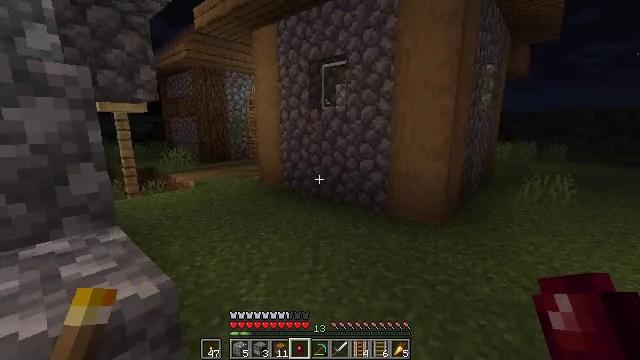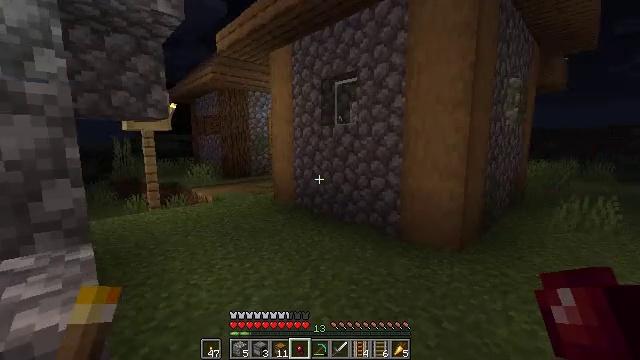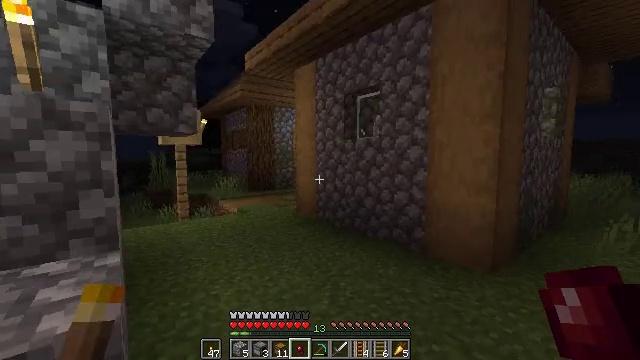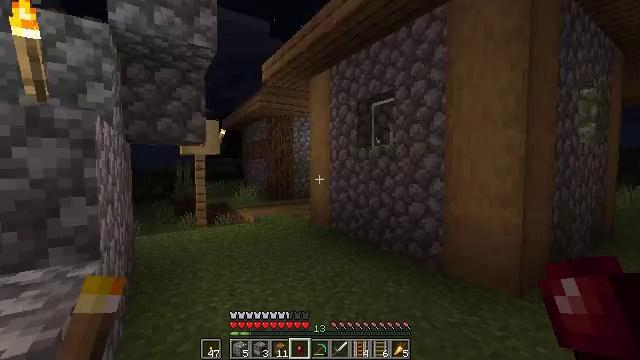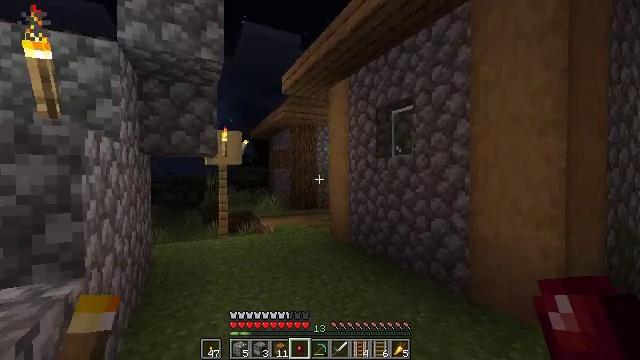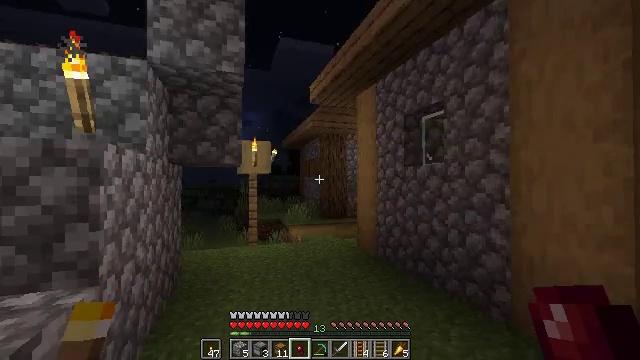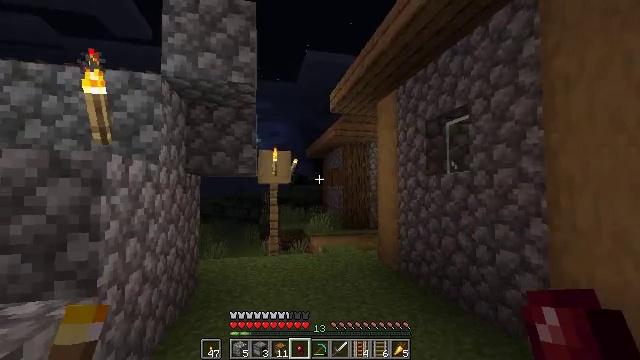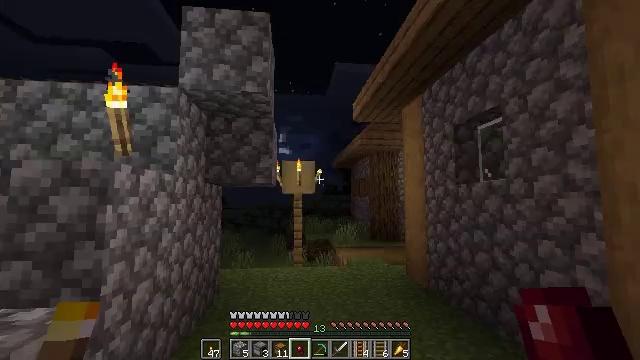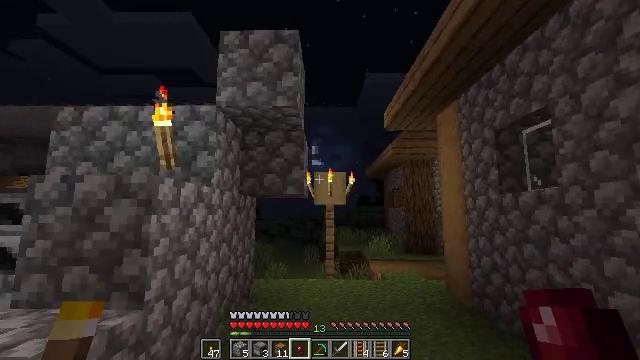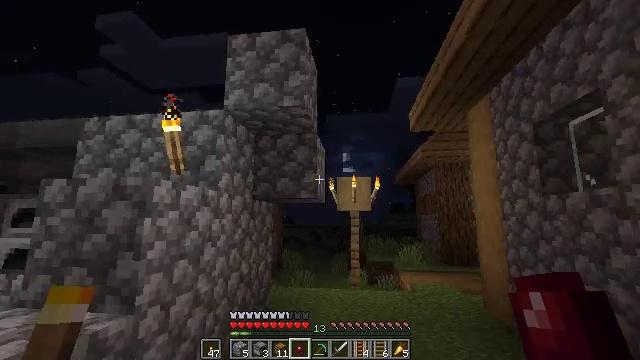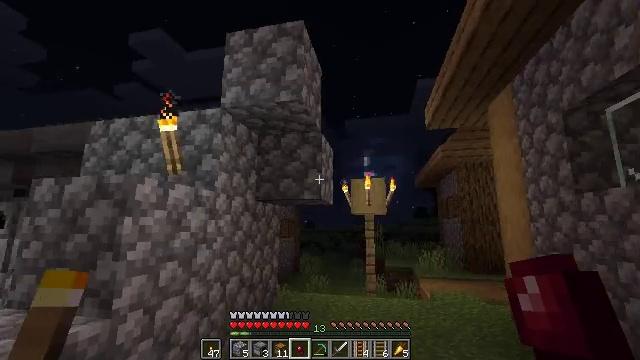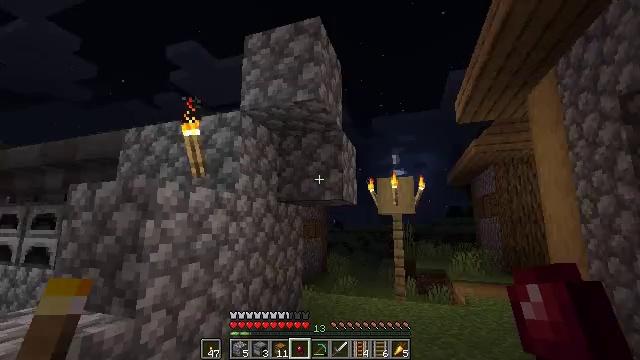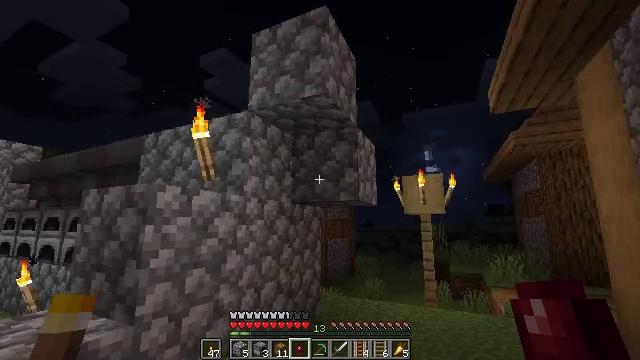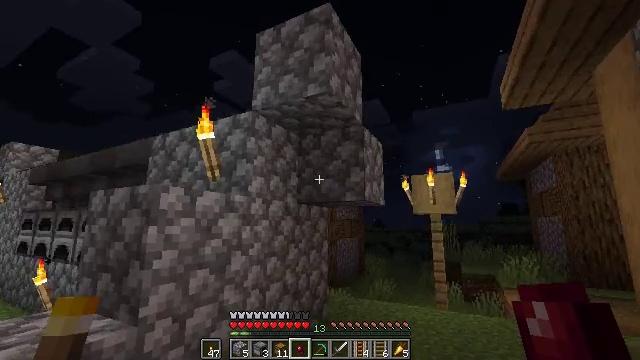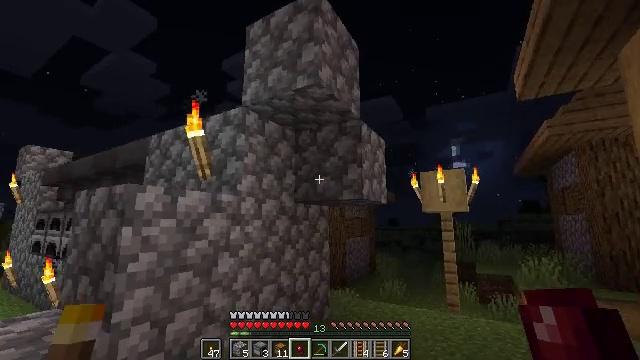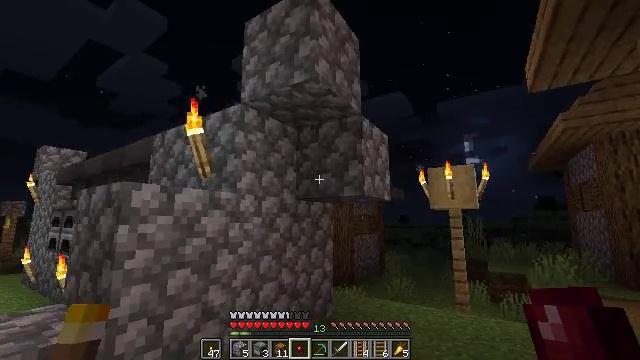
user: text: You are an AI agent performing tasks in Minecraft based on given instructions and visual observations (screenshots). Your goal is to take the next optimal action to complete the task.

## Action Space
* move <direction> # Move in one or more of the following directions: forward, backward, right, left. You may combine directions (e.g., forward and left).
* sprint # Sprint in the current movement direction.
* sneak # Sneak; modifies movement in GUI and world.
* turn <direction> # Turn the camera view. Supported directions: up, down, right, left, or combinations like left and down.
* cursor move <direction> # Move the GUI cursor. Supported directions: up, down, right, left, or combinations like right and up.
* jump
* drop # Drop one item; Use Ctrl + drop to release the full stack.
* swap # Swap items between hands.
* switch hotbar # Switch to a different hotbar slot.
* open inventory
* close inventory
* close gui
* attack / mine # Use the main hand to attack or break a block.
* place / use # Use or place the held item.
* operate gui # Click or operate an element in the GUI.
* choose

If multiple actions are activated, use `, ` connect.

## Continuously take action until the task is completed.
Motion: motion action
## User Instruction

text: Open the crafting table to create a lever.
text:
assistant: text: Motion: move forward and move right, turn left and up
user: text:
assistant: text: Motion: move forward and move right, turn left and up
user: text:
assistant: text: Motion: move forward and move right, turn left and up
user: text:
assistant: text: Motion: move forward and move right, turn left and up
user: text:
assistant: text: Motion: move forward and move right, turn left and up
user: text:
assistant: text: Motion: move forward and move right, turn left and up
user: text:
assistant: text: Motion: move forward and move right, turn left and up
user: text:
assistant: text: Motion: move forward and move right, turn left and up
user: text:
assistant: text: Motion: move forward and move right, turn left and up
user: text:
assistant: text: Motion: move forward and move right, turn left and up
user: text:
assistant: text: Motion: move forward and move right, turn left
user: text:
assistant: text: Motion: move forward and move right, turn left
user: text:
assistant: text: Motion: move forward and move right, turn left
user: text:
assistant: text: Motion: move right, turn left
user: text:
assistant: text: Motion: move right, turn left
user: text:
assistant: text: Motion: move right, turn left
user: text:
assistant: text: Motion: turn left
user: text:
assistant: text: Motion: turn left
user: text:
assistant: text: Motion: turn left
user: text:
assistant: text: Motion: no_op
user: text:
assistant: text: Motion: no_op
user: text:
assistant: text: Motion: no_op
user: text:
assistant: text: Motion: no_op
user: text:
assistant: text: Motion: open inventory
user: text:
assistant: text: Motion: open inventory
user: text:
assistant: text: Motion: open inventory
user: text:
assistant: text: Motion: no_op
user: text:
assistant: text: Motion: turn right
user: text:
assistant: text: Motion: turn right
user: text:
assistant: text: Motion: turn right